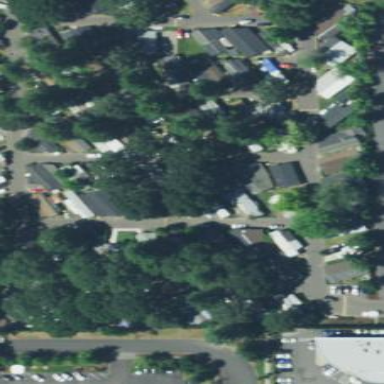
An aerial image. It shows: Residential area designated as trailer park.